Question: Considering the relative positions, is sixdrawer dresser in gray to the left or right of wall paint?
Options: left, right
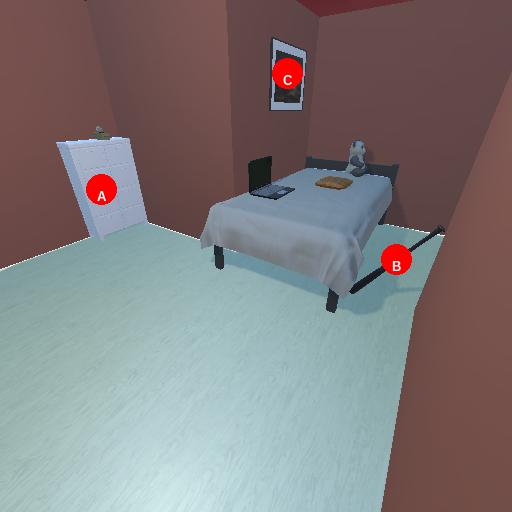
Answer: left